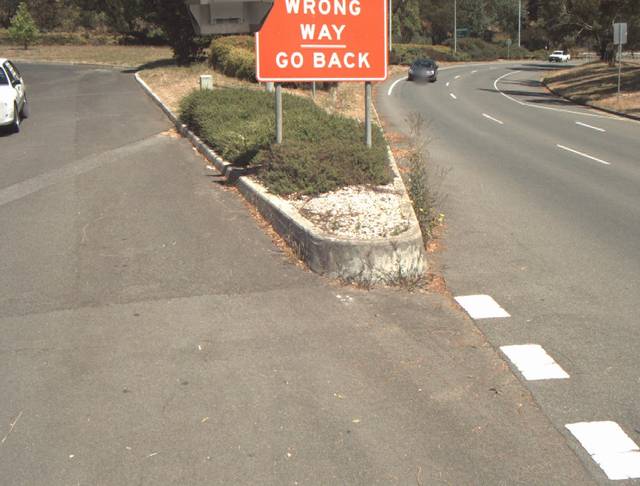
Region: Australia
Coordinates: -41.441, 147.132